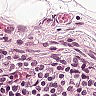
Metastatic tissue present: no